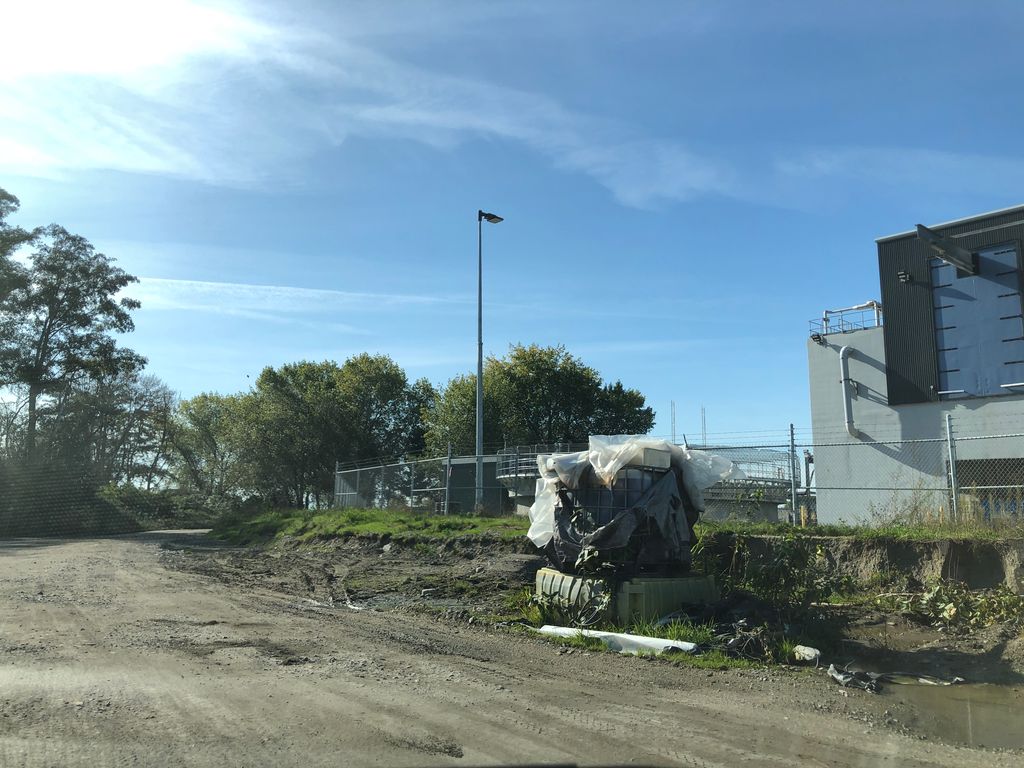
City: vancouver